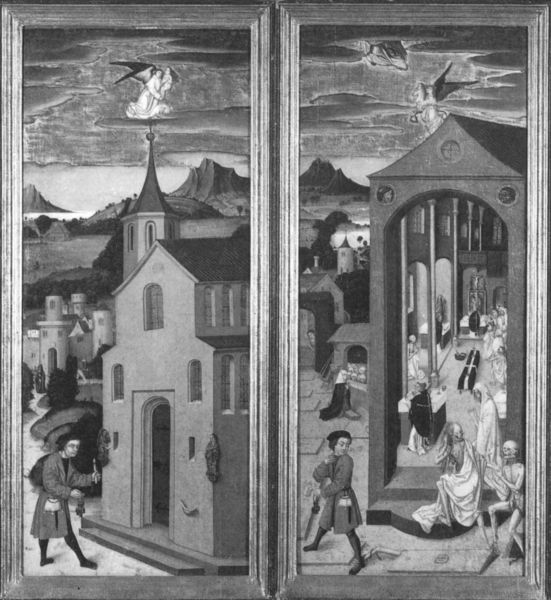
Titel: Allerseelenaltar
Institution: Bern, Kunstmuseum
Schlagwörter: flügel, gemälde, himmel, mann, wolken, menschen, see, stadt, fenster, nacht, gebäude, haus, tod, tot, trauer, kirche, turmspitze, engel, berge, gebirge, dorf, kerze, innenansicht, eingang, kreuz, schwarzweiss, beutel, skelett, sarg, umhänge, armut, bau, skellett, tafeln, einlass, diptrychon, pest, zwei bilder, ende der welt, enfel, dchwarz, silmutan